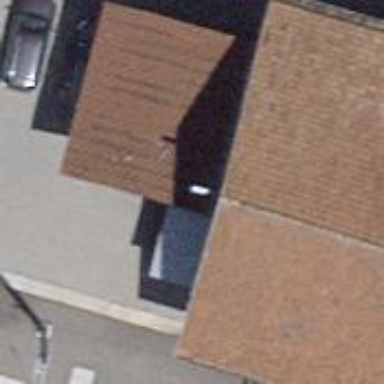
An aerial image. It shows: View of roof of building.